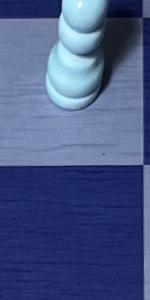
Label: Empty